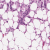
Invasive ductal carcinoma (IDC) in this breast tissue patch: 1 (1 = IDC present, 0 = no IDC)